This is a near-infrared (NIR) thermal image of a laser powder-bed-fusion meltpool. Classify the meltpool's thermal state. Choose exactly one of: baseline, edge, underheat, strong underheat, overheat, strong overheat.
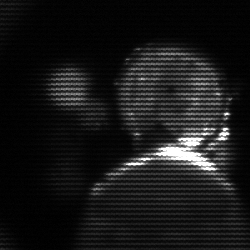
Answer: baseline